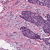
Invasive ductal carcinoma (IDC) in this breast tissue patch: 1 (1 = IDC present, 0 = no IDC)